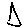
Label: triangle